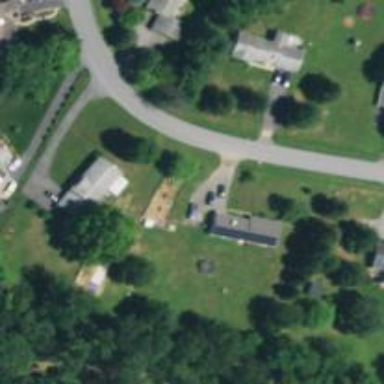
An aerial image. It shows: Driveway.